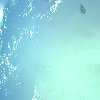
Label: water